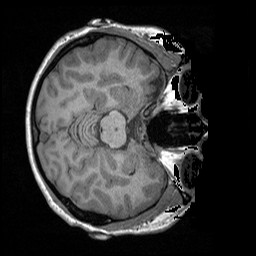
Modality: T1w
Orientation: axial
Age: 48
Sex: female
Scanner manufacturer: siemens
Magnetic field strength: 3 T
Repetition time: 1.64 s
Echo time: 0.00234 s